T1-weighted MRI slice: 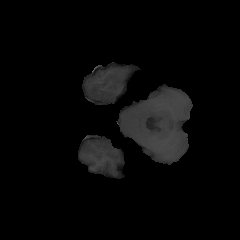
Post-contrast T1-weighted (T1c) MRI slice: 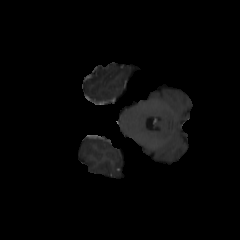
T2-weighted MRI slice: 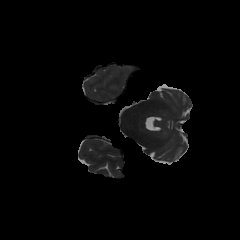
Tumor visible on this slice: no